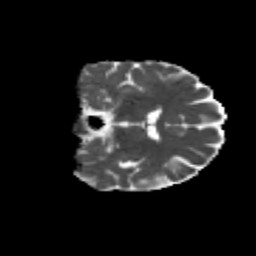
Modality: MD
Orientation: coronal
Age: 63
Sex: female
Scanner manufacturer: siemens
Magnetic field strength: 3 T
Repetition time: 4.71 s
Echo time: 0.0906 s